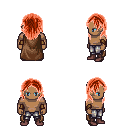
a pixel art fantasy rpg character, male body template, human, dark skin, brown cape, metal pants, red long hairstyle, leather bracers, maroon shoes, four views (front, back, left, right), 2x2 character sprite sheet, small pixel art, hard edges, no anti-aliasing